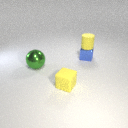
small blue metal cube behind small yellow rubber cube